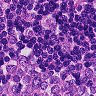
Metastatic tissue present: yes